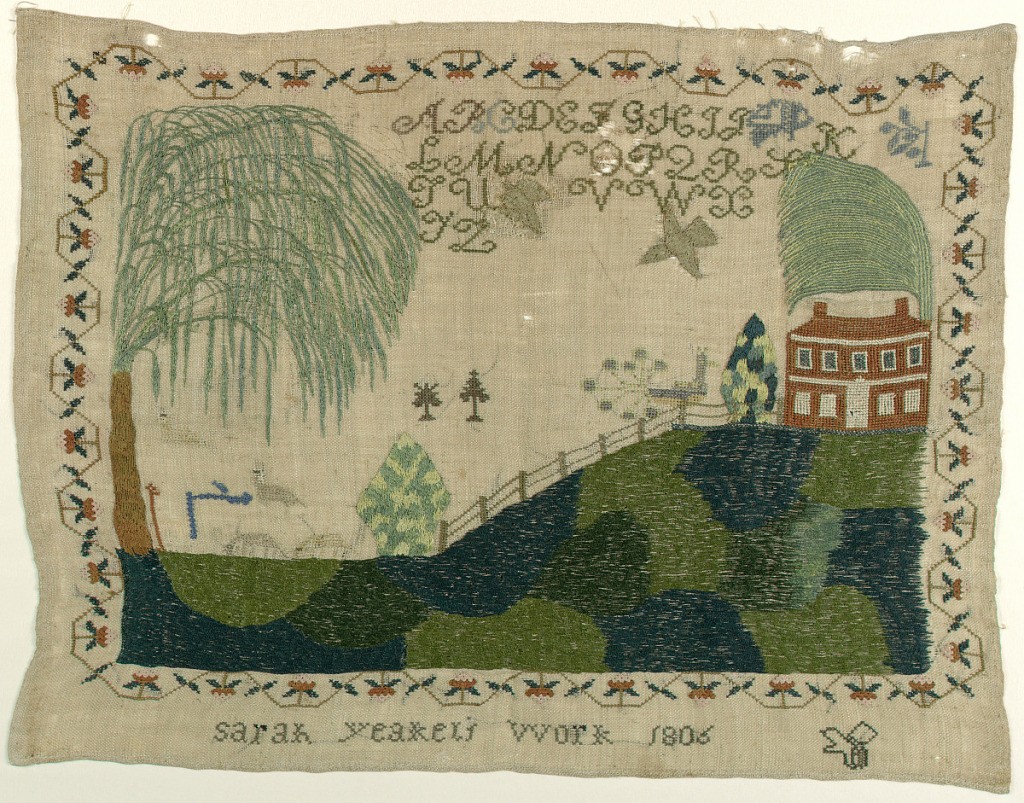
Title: Sampler
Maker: Sarah Yeakel, American
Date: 1806
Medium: silk and cotton embroidery, linen foundation Technique: embroidered in cross, stem and rococo stitches on plain weave foundation
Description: A house on top of a hill which rises to the right, with weeping willow trees and other trees, a fence, sheep, a peacock, flying birds and an alphabet; surrounded by an angular strawberry vine border.